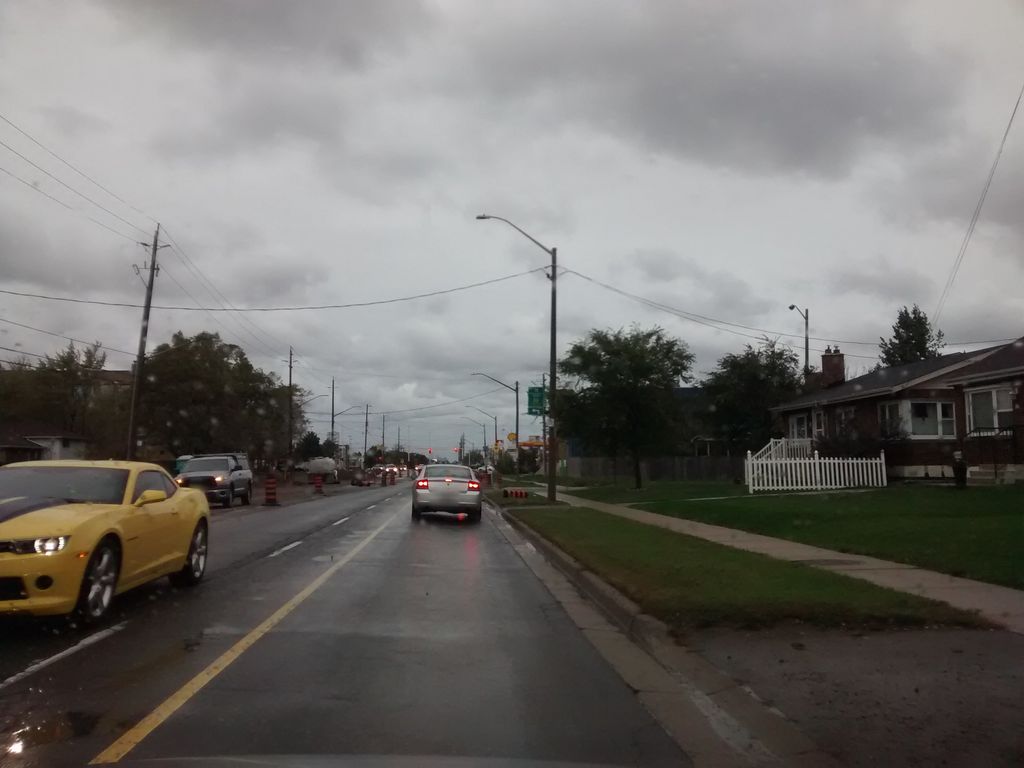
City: hamilton